高一 · 立体几何学
已知三棱柱 $A B C-A_{1}^{P} B_{1} C_{1}$ 的侧棱与底面垂直, 体积为 $\frac{9}{4}$, 底面是边长为 $\sqrt{3}$ 的正三角形. 若 $P$ 为底面 $A_{1} B_{1} C_{1}$ 的中心, 则 $\mathbf{P A}$ 与平面 $\mathrm{ABC}$ 所成角的大小为
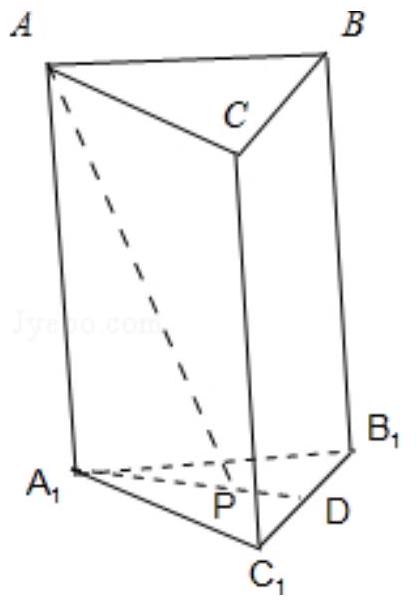
$\frac{5 \pi}{12}$
B. $\frac{\pi}{3}$
C. $\frac{\pi}{4}$
D. $\frac{\pi}{6}$
答案: B
解析: 如图所示，

$\because \mathrm{AA}_{1} \perp$ 底面 $\mathrm{A}_{1} \mathrm{~B}_{1} \mathrm{C}_{1}, \therefore \angle \mathrm{APA}_{1}$ 为 $\mathrm{PA}$ 与平面 $\mathrm{A}_{1} \mathrm{~B}_{1} \mathrm{C}_{1}$ 所成角,

$\because$ 平面 $\mathrm{ABC} / /$ 平面 $\mathrm{A}_{1} \mathrm{~B}_{1} \mathrm{C}_{1}, \therefore \angle \mathrm{APA}_{1}$ 为 $\mathrm{PA}$ 与平面 $\mathrm{ABC}$ 所成角.

$\because S_{A_{1} B_{1} C_{1}}=\frac{\sqrt{3}}{4} \times(\sqrt{3})^{2}=\frac{3 \sqrt{3}}{4}$.

$\therefore V_{\text {三棱杜 } A B C-A_{1} B_{1} C_{1}}=\mathrm{A} A_{1} \times S_{4 B_{1} B_{1}}=\frac{3 \sqrt{3}}{4} \mathrm{AA}_{1}$, 解得 $\mathrm{A} A_{1}=\sqrt{3}$.

又 $\mathrm{P}$ 为底面正三角形 $\mathrm{A}_{1} \mathrm{~B}_{1} \mathrm{C}_{1}$ 的中心, $\therefore \mathrm{A}_{1} \mathrm{P}=\frac{2}{3} A_{1} D=1$,

在 Rt $\triangle \mathrm{AA}_{1} \mathrm{P}$ 中, $\tan \angle \mathrm{APA}_{1}=\frac{\mathrm{AA}}{\mathrm{A}}=\sqrt{3}$,

$\therefore \angle \mathrm{APA}_{1}=60^{\circ}$.

故选: B.

点睛: 求直线和平面所成角的关键是作出这个平面的垂线进而斜线和射影所成角即为所求, 有时当垂线较为难找时也可以借助于三棱雉的等体积法求得垂线长, 进而用垂线长比上斜线长可求得所成角的正弦值, 当空间关系较为复杂时也可以建立空间直角坐标系,
利用向量求解.